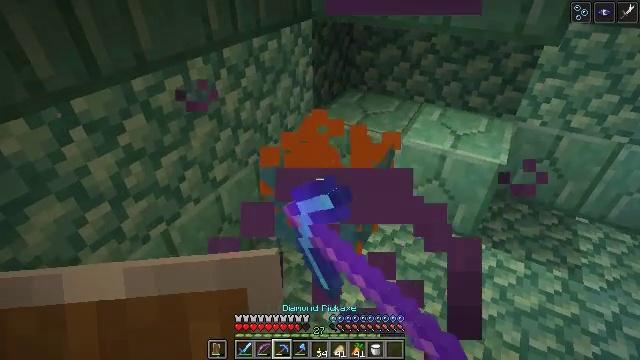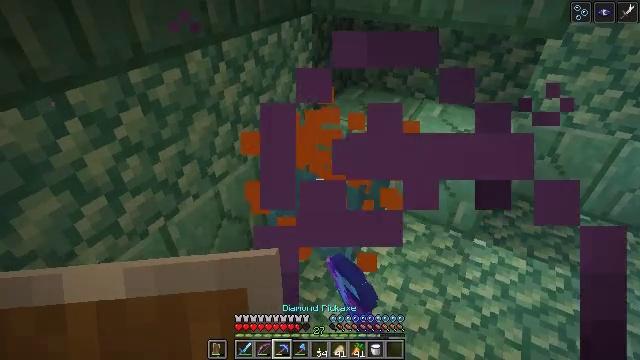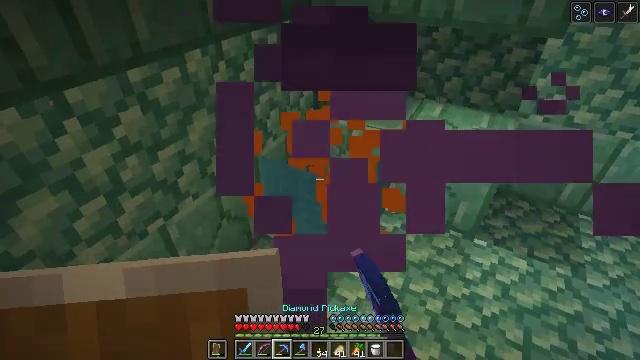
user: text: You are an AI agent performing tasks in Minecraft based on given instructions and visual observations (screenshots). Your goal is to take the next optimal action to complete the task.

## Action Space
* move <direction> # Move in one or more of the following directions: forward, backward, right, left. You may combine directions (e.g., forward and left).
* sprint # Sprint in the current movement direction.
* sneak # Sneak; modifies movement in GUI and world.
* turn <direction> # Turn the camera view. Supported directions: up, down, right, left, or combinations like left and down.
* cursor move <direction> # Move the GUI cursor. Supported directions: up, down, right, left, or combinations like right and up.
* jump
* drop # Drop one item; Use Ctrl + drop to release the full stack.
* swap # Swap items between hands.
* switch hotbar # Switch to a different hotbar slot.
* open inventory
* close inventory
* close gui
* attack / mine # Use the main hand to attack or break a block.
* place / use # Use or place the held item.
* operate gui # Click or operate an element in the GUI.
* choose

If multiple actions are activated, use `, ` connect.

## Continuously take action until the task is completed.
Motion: motion action
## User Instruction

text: Break the orange shulker box to pick it up.
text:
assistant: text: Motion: attack / mine
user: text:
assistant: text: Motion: move forward, attack / mine
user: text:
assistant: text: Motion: no_op